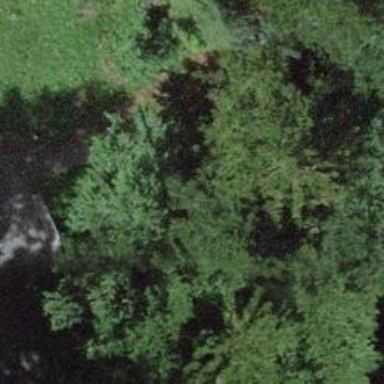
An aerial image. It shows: Path on unpaved surface with bridge.